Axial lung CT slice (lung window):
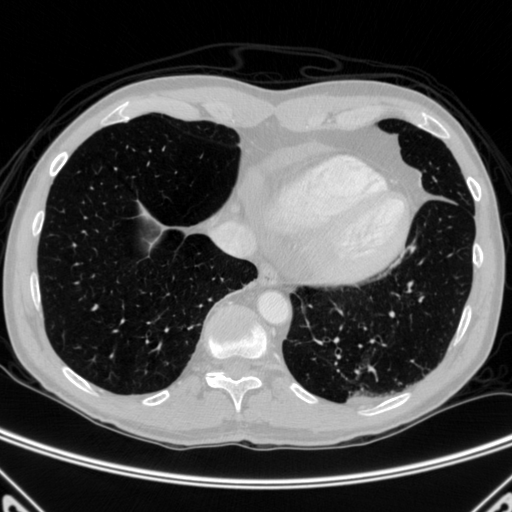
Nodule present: no